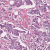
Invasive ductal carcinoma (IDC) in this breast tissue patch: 1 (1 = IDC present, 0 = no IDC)